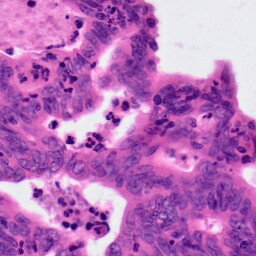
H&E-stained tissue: Colon